Field crop: maize
Growth stage: 2
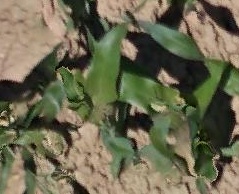
Species: maize